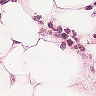
Metastatic tissue present: yes